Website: lowes
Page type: order-tracking
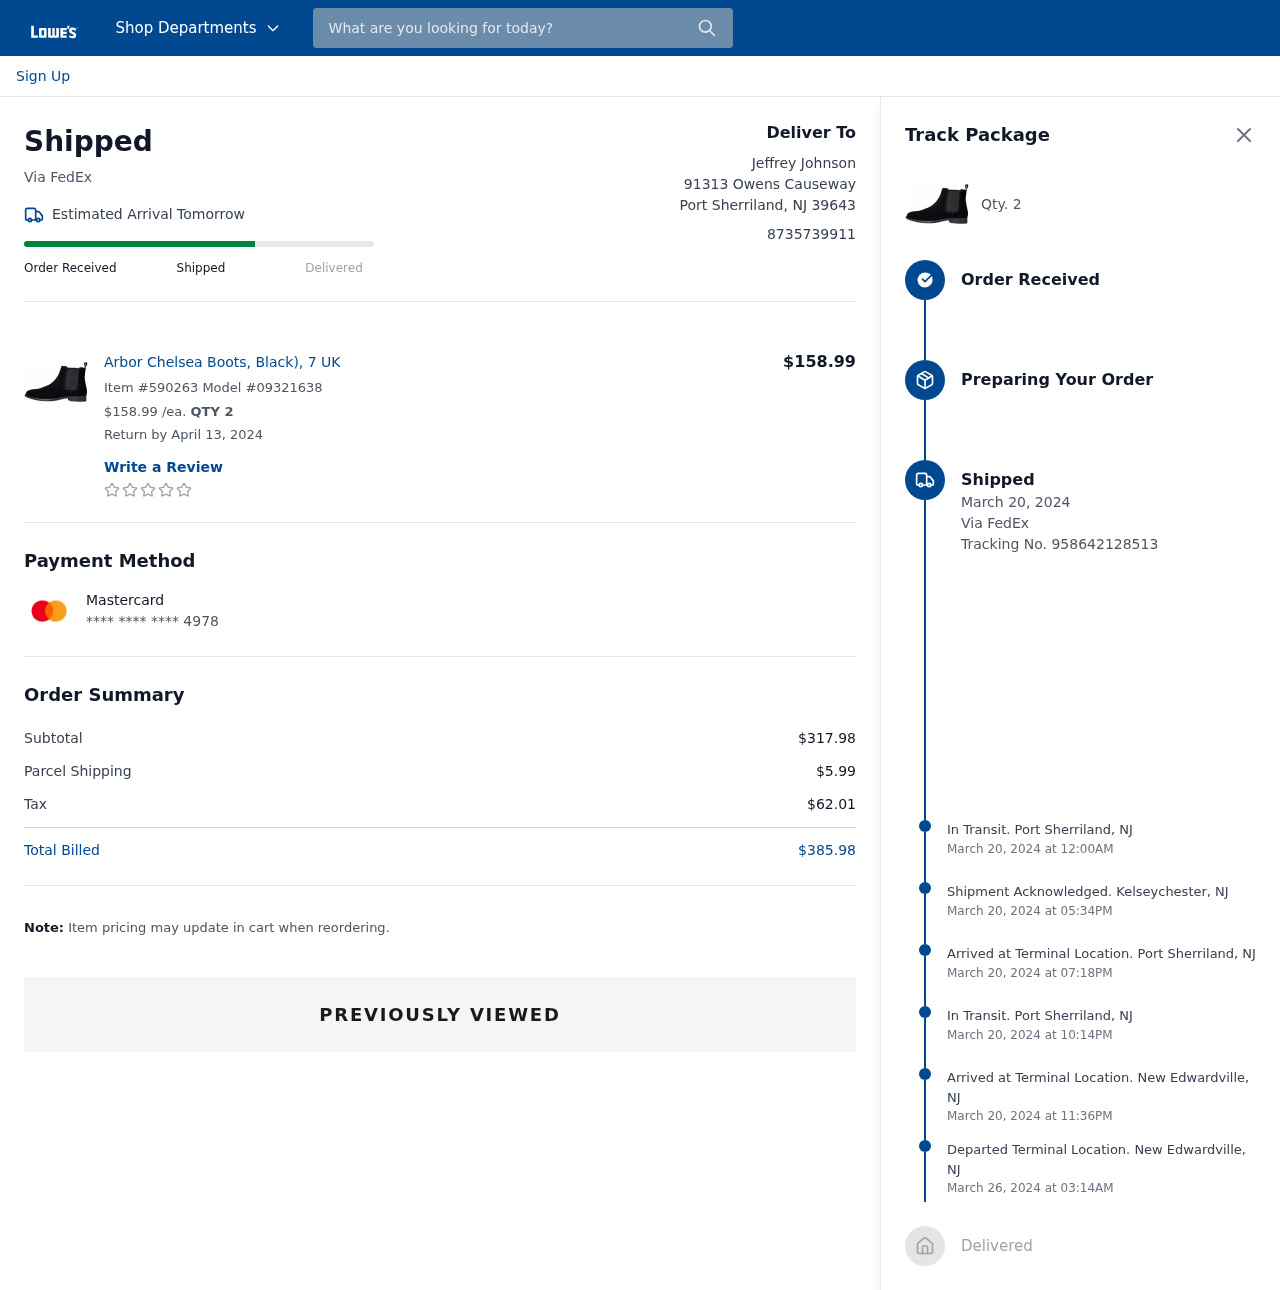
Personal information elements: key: PII_CARD_LAST4
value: **** **** **** 4978
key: PII_CARD_TYPE
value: Mastercard
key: PII_CITY_STATE
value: Port Sherriland, NJ
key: PII_CITY_STATE_ZIP
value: Port Sherriland, NJ 39643
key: PII_FULLNAME
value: Jeffrey Johnson
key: PII_PHONE
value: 8735739911
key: PII_STREET
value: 91313 Owens Causeway
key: PII_CITY_STATE2
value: Kelseychester, NJ
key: PII_STATE_ABBR
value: NJ
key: PII_CITY
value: Port Sherriland
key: PII_CITY_STATE3
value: New Edwardville, NJ
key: PII_CITY3
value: New Edwardville
Product elements: key: PRODUCT1_NAME
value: Arbor Chelsea Boots, Black), 7 UK
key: PRODUCT1_PRICE
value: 158.99
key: PRODUCT1_QUANTITY
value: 2
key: PRODUCT1_TOTAL
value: $158.99
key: PRODUCT1_QUANTITY2
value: Qty. 2
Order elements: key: ORDER_DELIVERY_DATE
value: Estimated Arrival Tomorrow
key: ORDER_ITEM_NUMBER
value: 590263
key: ORDER_MODEL_NUMBER
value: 09321638
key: ORDER_RETURN_BY_DATE
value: Return by April 13, 2024
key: ORDER_SUBTOTAL
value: $317.98
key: ORDER_SHIPPING_COST
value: $5.99
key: ORDER_TAX
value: $62.01
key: ORDER_TOTAL
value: $385.98
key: ORDER_SHIPPING_DATE
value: March 20, 2024
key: ORDER_TRACKING_NUMBER
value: Tracking No. 958642128513
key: ORDER_TRACKING_EVENT1
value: March 20, 2024 at 12:00AM
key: ORDER_TRACKING_EVENT2
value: March 20, 2024 at 05:34PM
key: ORDER_TRACKING_EVENT3
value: March 20, 2024 at 07:18PM
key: ORDER_TRACKING_EVENT4
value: March 20, 2024 at 10:14PM
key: ORDER_TRACKING_EVENT5
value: March 20, 2024 at 11:36PM
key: ORDER_TRACKING_EVENT6
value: March 26, 2024 at 03:14AM
Search elements: key: HEADER_SEARCH
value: What are you looking for today?